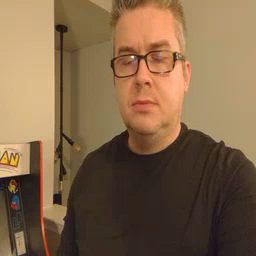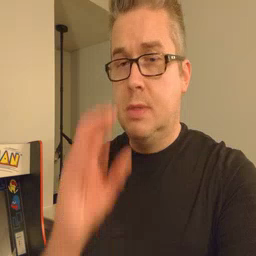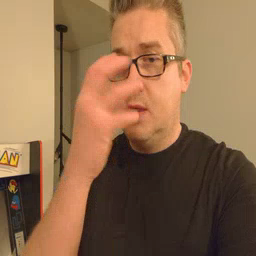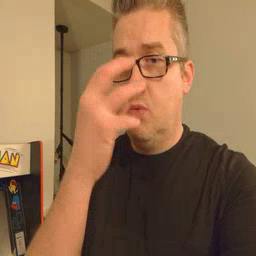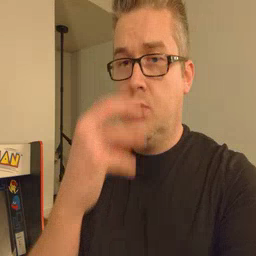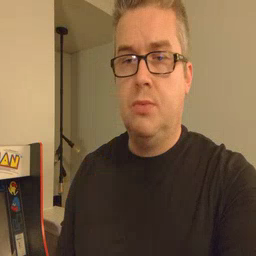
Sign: clown